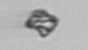
Label: detritus_transparent